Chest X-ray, PA view. Patient: 49 years old, sex M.
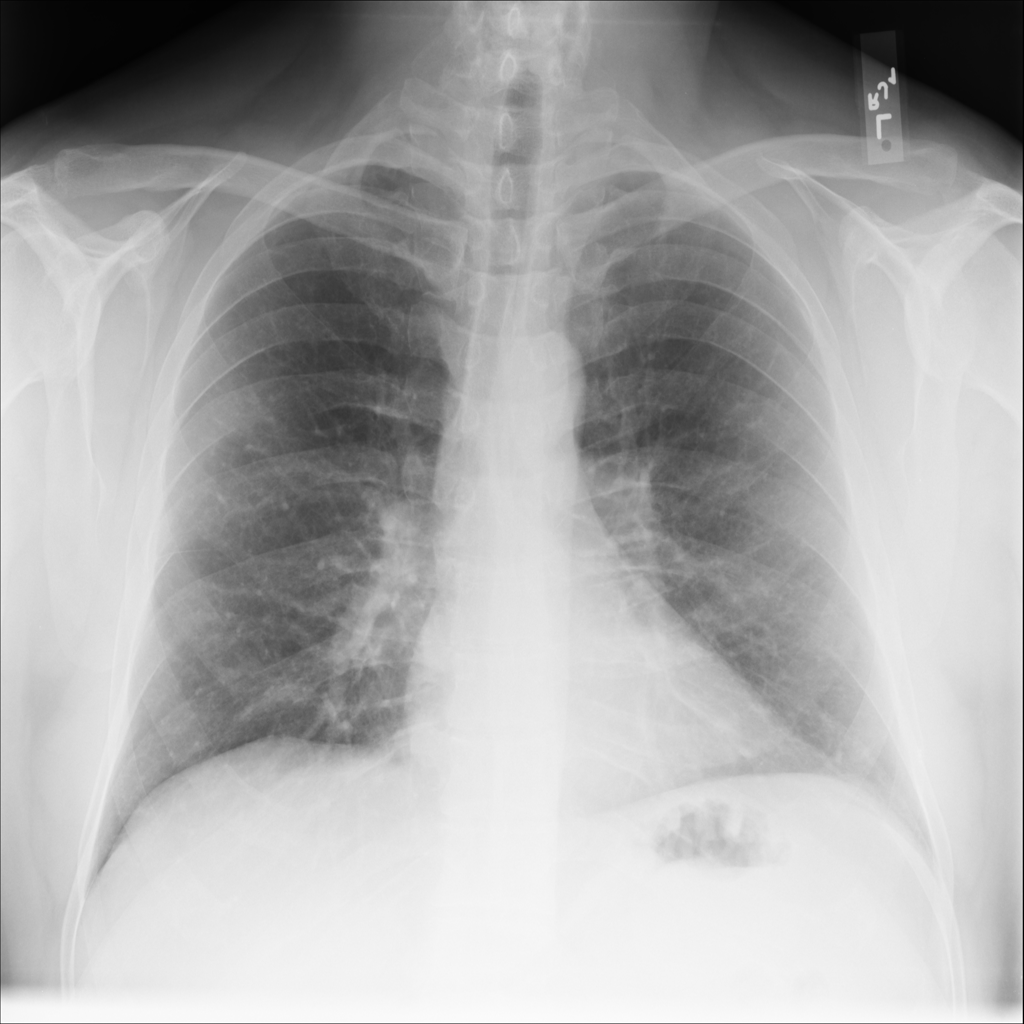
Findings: No Finding